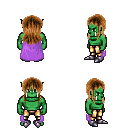
a pixel art fantasy rpg character, male body template, orc, green skin, lavender cape, gold greaves, brown unkempt hairstyle, metal boots, four views (front, back, left, right), 2x2 character sprite sheet, small pixel art, hard edges, no anti-aliasing